Breast ultrasound image
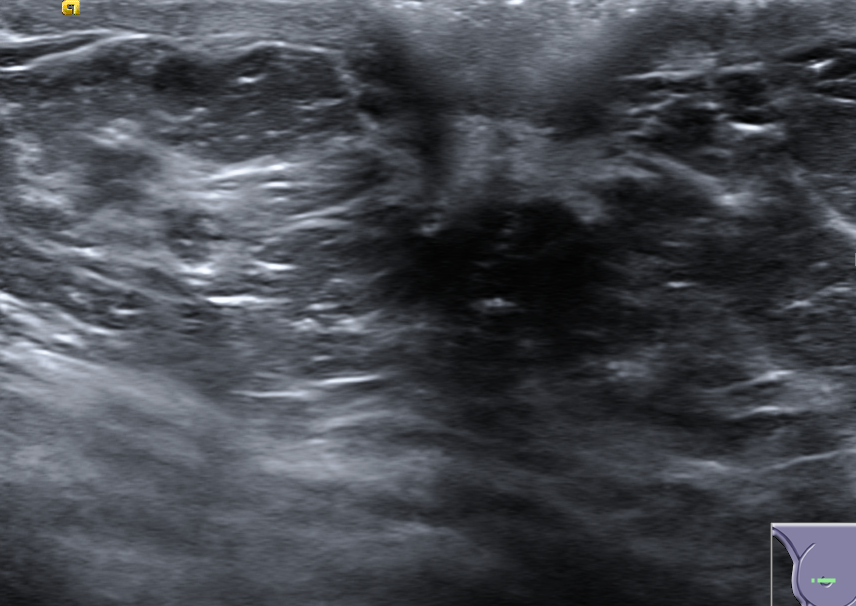
Diagnosis: normal